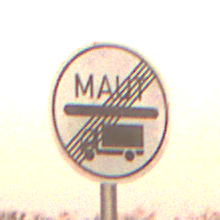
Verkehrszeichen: EndeMautpflicht
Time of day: SunriseSunset
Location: Outdoor (Nature)
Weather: PartlyCloudy
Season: NotSpecified
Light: Natural